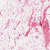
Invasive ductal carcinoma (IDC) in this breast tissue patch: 0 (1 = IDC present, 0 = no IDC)